Question: I have problems with SQL performance. For sudden reason the following queries are very slow:
I have two lists which contains Id's of a certain table. I need to delete all records from the first list if the Id's already exists in the second list:
'''
DECLARE @IdList1 TABLE(Id INT)
DECLARE @IdList2 TABLE(Id INT)
-- Approach 1
DELETE list1
FROM @IdList1 list1
INNER JOIN @IdList2 list2 ON list1.Id = list2.Id
-- Approach 2
DELETE FROM @IdList1
WHERE Id IN (SELECT Id FROM @IdList2)
'''
It is possible the two lists contains more than 10.000 records. In that case both queries takes each more than 20 seconds to execute.
The execution plan also showed something I don't understand. Maybe that explains why it is so slow:

I Filled both lists with 10.000 sequential integers so both list contained value 1-10.000 as starting point.
As you can see both queries shows for @IdList2 is 50.005.000!!. @IdList1 is correct ( is 10.000)
I know there are other solutions how to solve this. Like filling a third list instaed of removing from first list. But my question is:
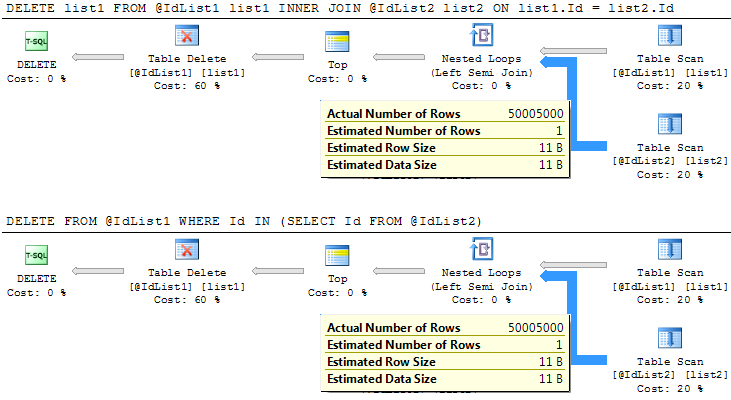
Answer: Add a Primary key to your table variables and watch them scream
'''
DECLARE @IdList1 TABLE(Id INT primary Key not null)
DECLARE @IdList2 TABLE(Id INT primary Key not null)
'''
because there's no index on these table variables, any joins or subqueries must examine on the order of 10,000 times 10,000 = 100,000,000 pairs of values.